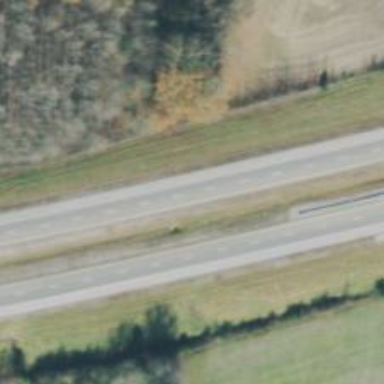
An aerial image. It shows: Trunk highway.